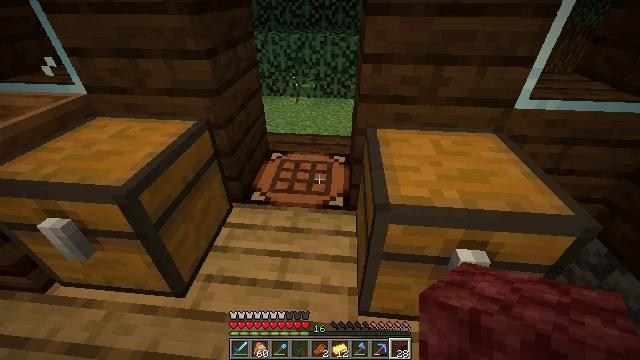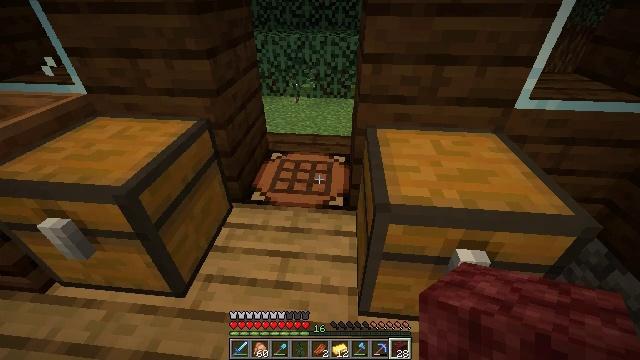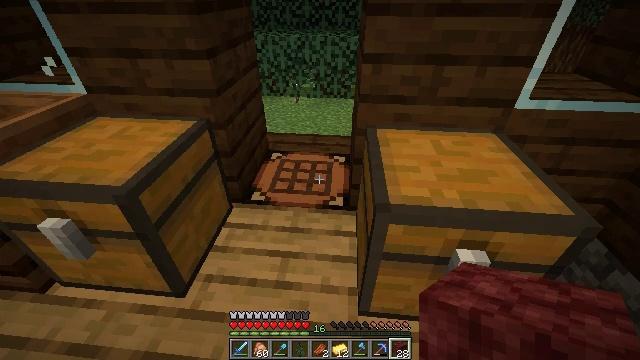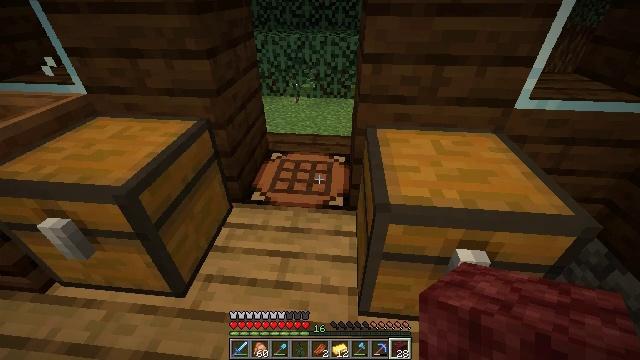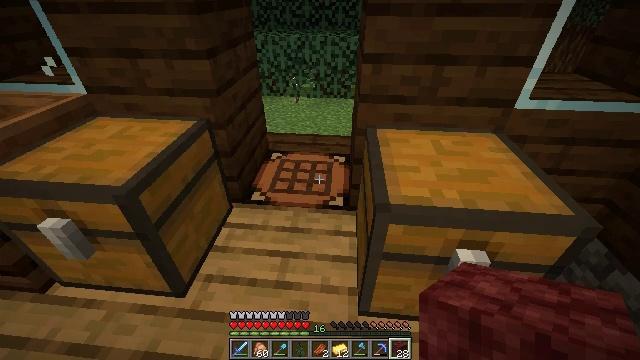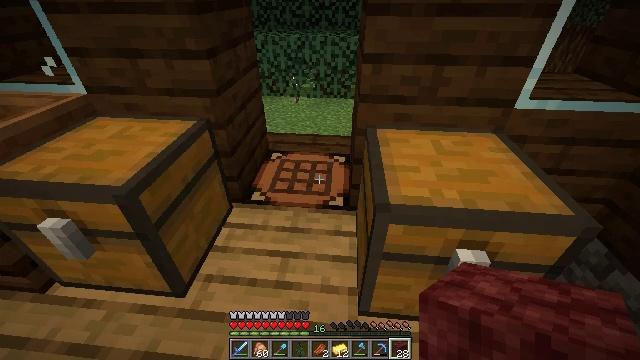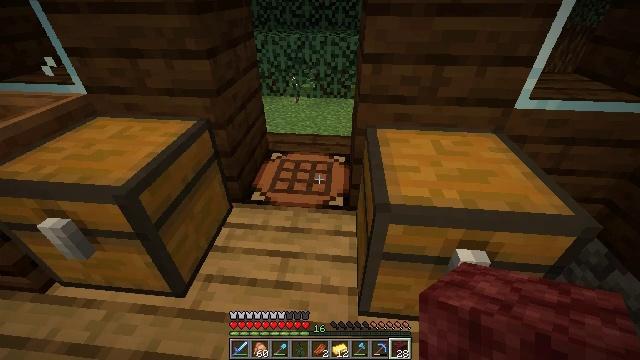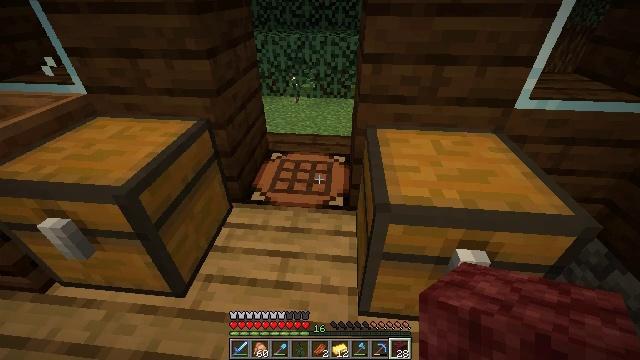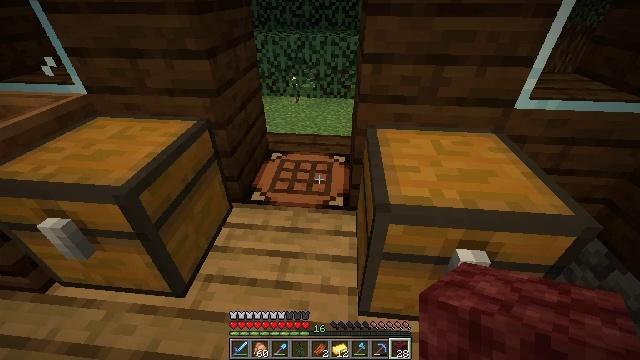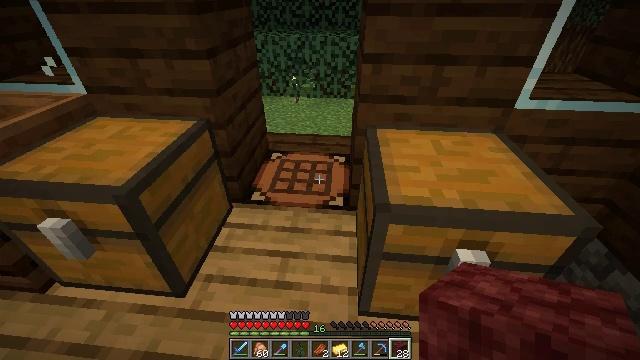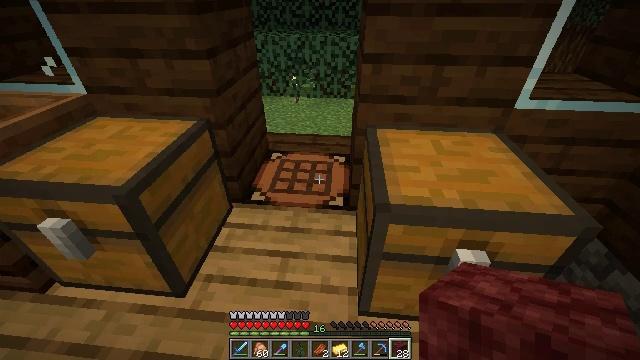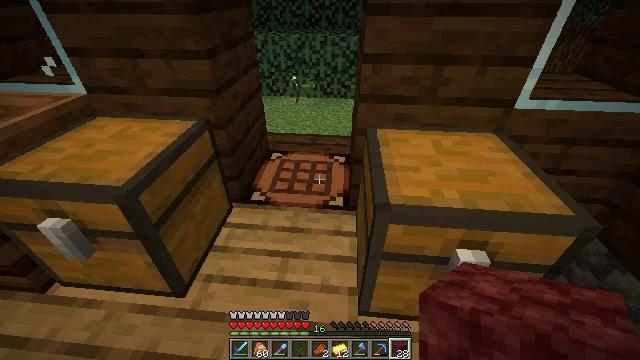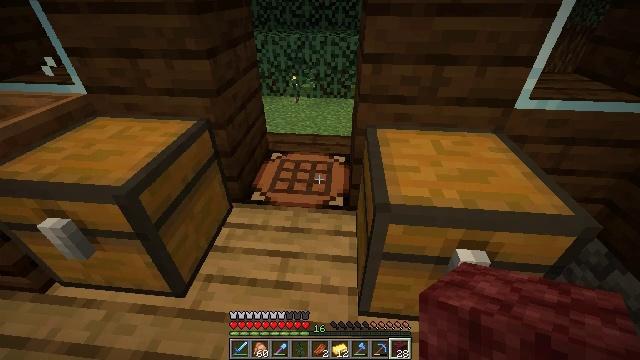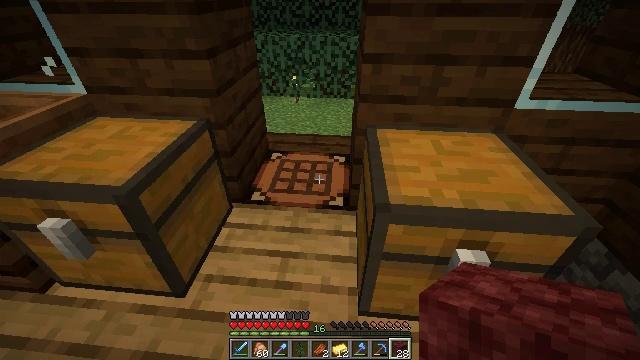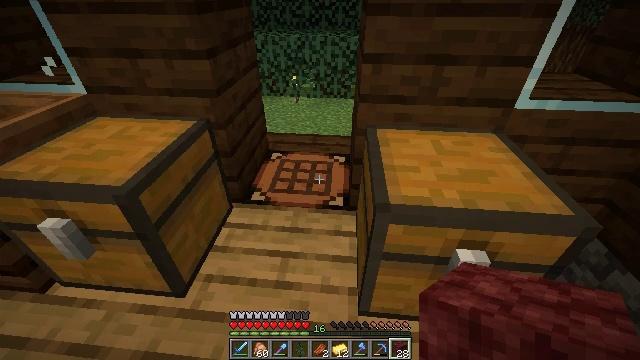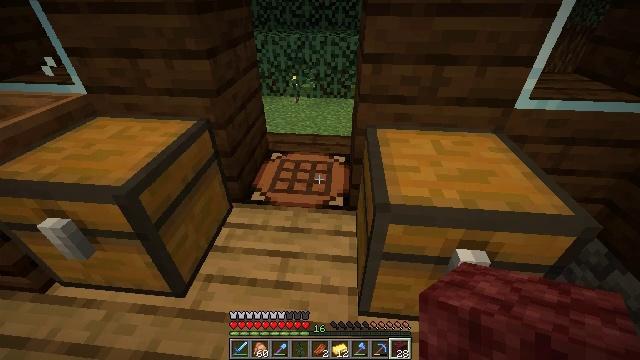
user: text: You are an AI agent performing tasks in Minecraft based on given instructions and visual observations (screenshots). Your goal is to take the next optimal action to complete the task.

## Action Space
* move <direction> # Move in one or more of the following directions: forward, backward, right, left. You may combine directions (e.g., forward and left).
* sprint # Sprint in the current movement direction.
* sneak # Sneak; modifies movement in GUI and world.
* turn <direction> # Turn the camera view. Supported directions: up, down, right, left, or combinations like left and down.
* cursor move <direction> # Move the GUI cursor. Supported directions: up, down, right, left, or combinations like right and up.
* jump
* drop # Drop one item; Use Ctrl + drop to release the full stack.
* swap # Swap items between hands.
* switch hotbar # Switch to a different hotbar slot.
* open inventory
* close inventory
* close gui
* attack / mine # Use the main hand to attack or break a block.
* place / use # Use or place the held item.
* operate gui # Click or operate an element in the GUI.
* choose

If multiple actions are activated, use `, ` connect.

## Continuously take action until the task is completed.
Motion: motion action
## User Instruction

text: Add redstone to gold and sticks to craft powered rail.
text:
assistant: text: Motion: no_op
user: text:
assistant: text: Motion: no_op
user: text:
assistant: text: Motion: no_op
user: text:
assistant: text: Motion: no_op
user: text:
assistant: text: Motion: no_op
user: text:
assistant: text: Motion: no_op
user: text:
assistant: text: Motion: no_op
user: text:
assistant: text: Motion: no_op
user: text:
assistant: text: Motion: no_op
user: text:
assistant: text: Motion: no_op
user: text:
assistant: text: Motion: no_op
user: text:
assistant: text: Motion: no_op
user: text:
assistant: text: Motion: no_op
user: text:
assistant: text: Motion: no_op
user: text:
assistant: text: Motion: no_op
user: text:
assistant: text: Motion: no_op
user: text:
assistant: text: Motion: no_op
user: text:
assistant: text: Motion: no_op
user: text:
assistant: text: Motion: no_op
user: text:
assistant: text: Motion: no_op
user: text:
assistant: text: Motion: no_op
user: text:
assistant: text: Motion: no_op
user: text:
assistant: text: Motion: no_op
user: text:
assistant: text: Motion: no_op
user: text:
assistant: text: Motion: no_op
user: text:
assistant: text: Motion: no_op
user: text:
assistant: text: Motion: no_op
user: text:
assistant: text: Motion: no_op
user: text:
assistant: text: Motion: no_op
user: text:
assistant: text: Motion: no_op